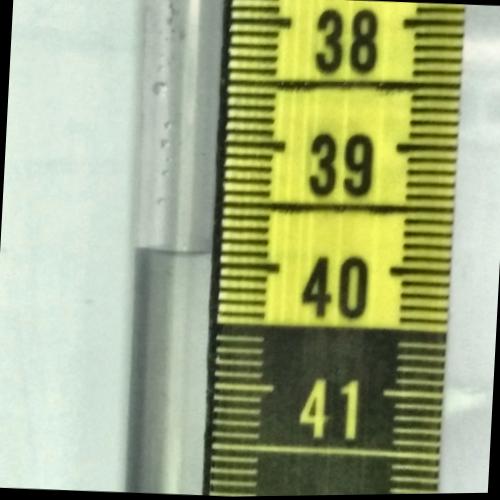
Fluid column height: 39.9 cm